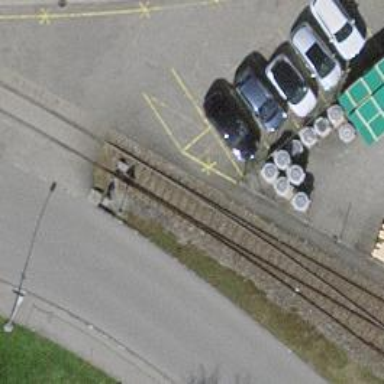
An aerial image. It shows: Railway switch.